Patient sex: F
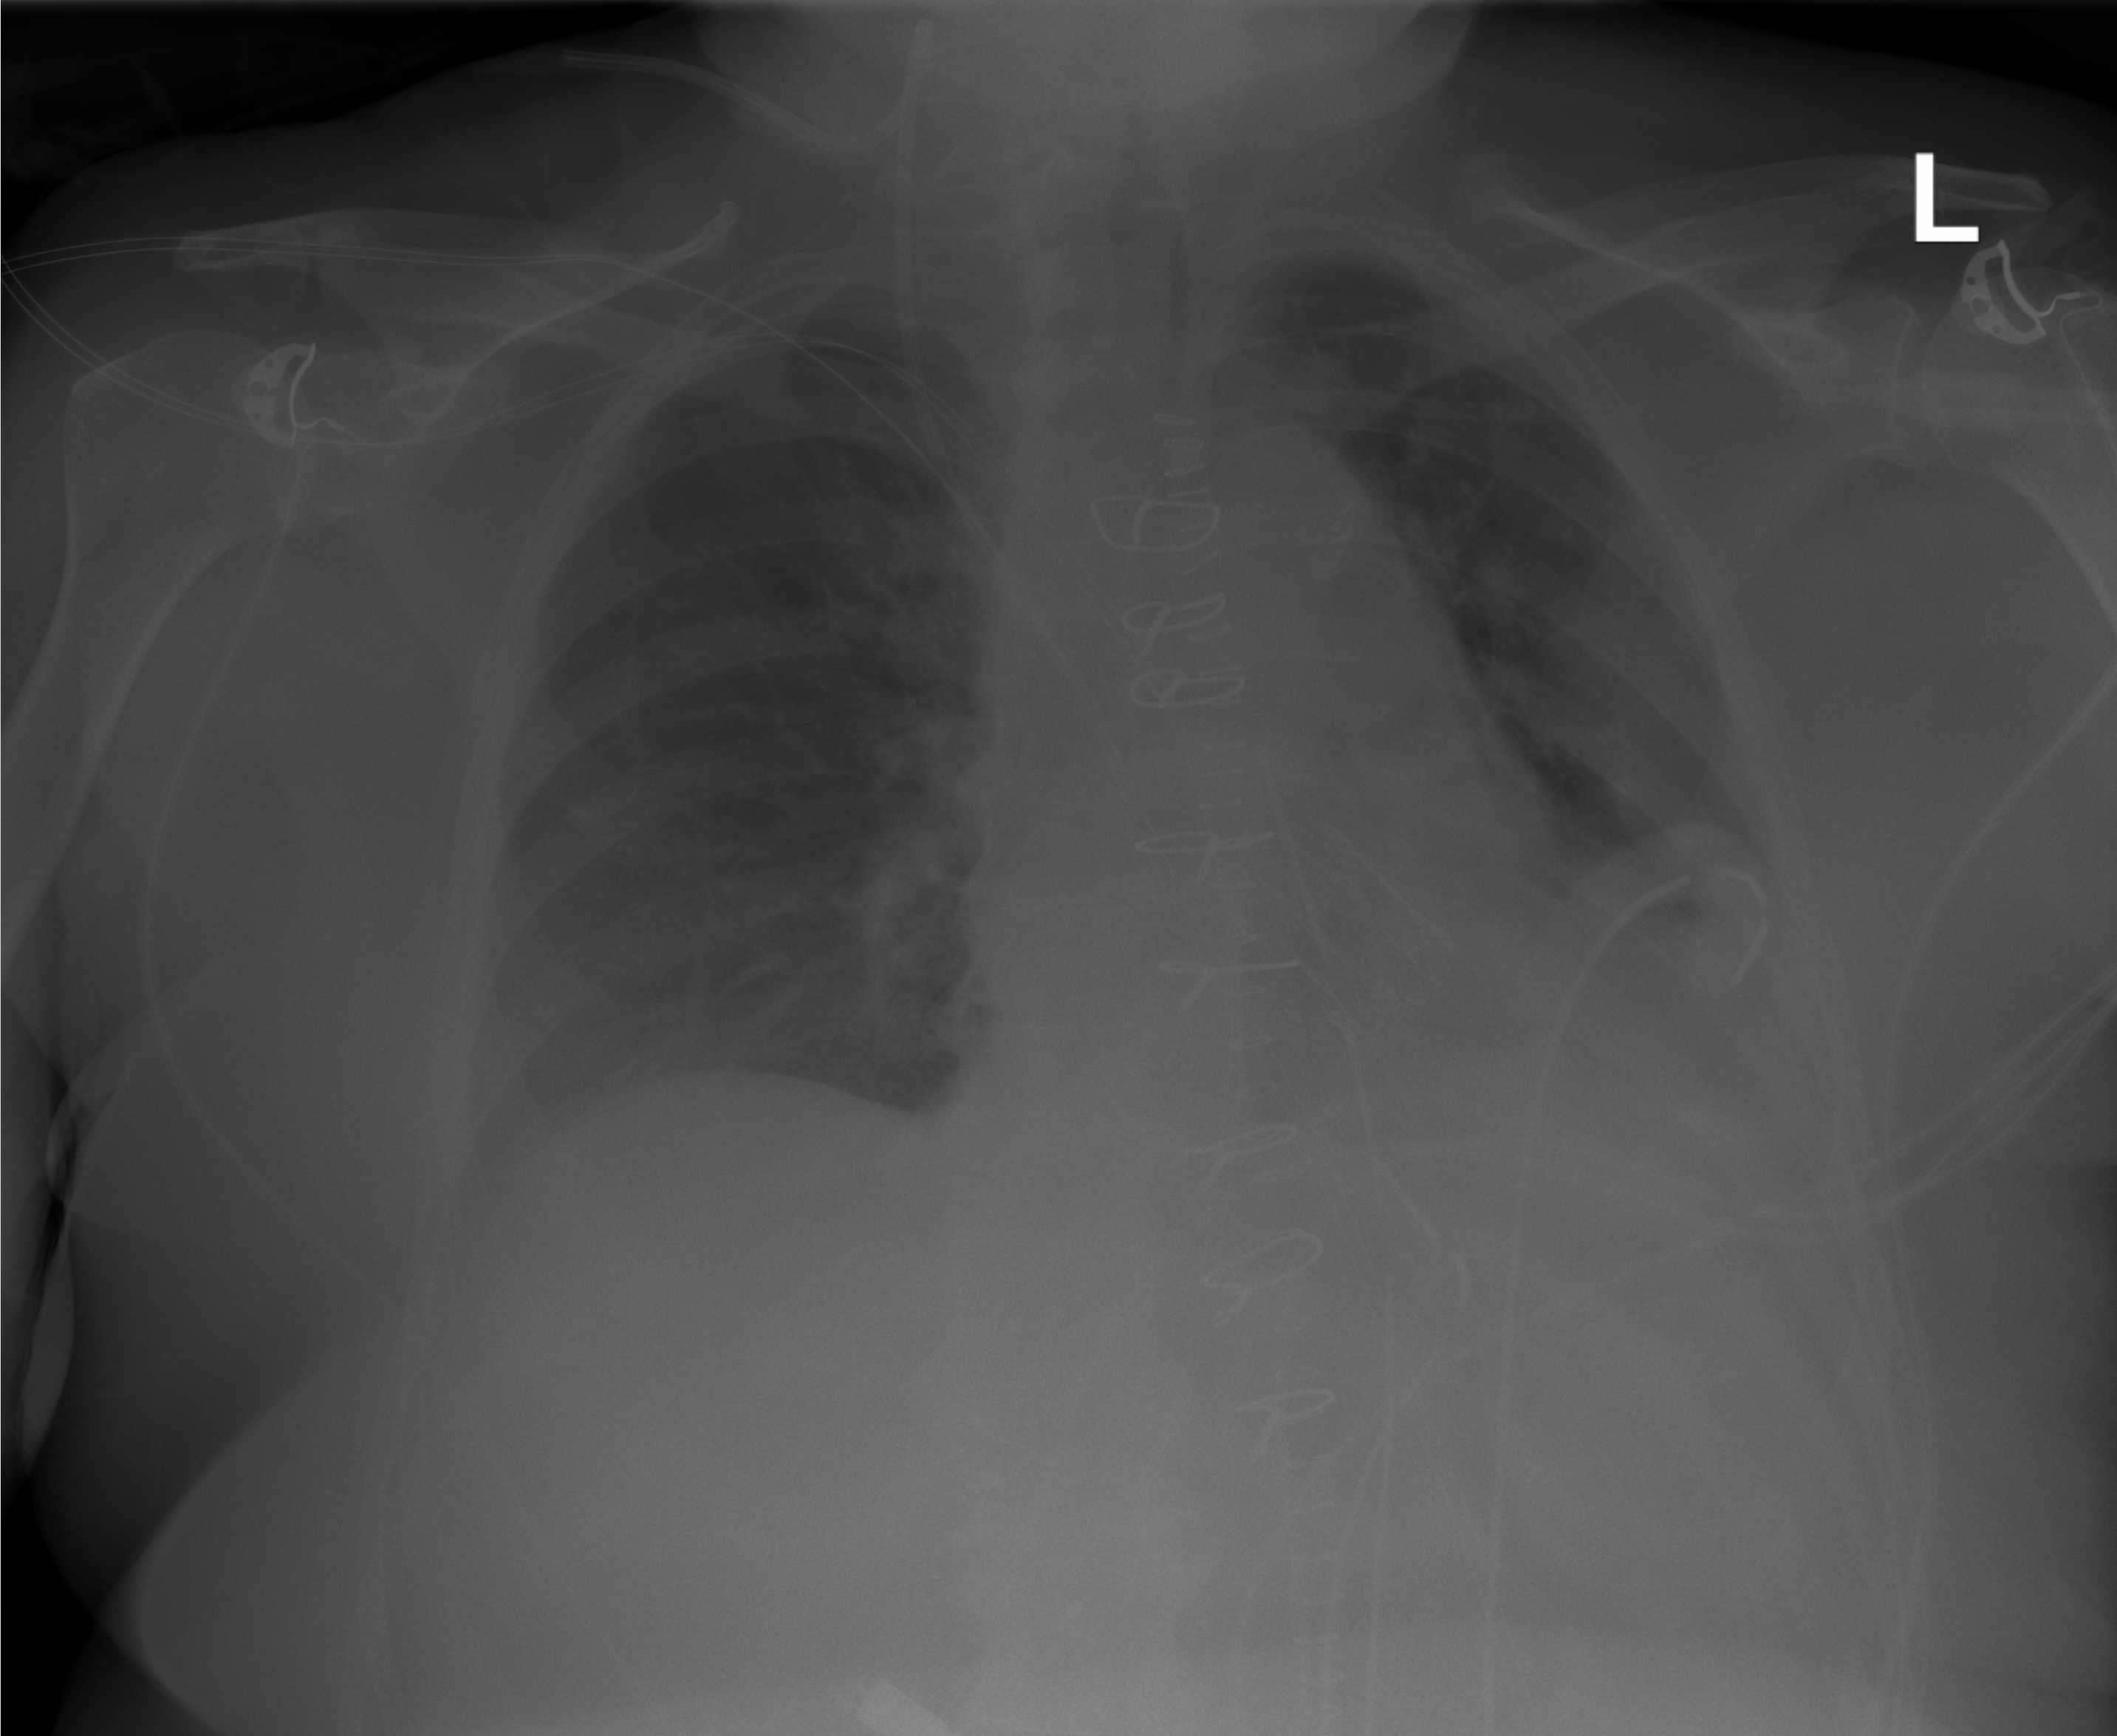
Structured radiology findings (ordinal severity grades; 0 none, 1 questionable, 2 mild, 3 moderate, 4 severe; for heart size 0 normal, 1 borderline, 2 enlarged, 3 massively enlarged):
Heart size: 0
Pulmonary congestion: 1
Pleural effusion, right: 0
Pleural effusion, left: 2
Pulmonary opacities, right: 0
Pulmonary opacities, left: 0
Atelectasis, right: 0
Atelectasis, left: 2